Interaction volume radius: 5 \u00c5
Interaction volume height: 20 \u00c5
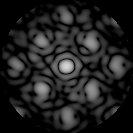
Disorder parameter: 0.3686